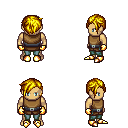
a pixel art fantasy rpg character, male body template, human, tanned skin, leather chest armor, teal pants, blonde pixie cut hairstyle, gold gloves, gold boots, four views (front, back, left, right), 2x2 character sprite sheet, small pixel art, hard edges, no anti-aliasing